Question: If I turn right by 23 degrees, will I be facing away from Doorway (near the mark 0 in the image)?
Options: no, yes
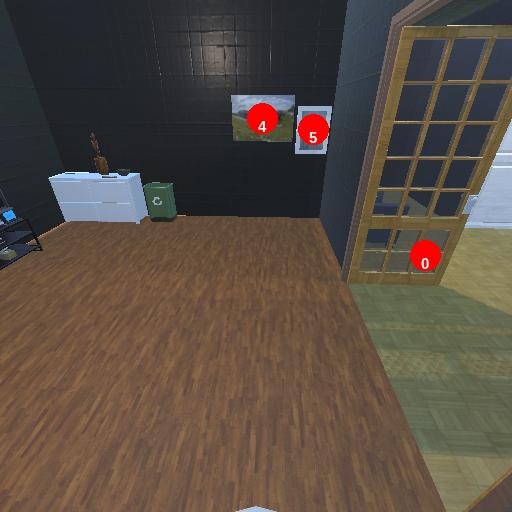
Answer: no